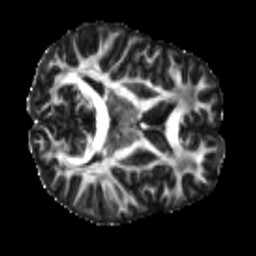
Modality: FA
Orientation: axial
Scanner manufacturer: siemens
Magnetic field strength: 3 T
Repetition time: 4 s
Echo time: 0.0594 s